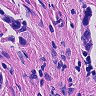
Metastatic tissue present: yes